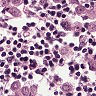
Metastatic tissue present: yes